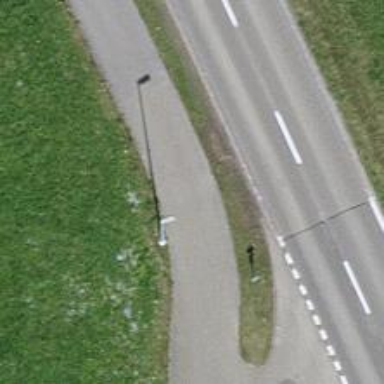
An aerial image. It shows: Asphalt cycleway.